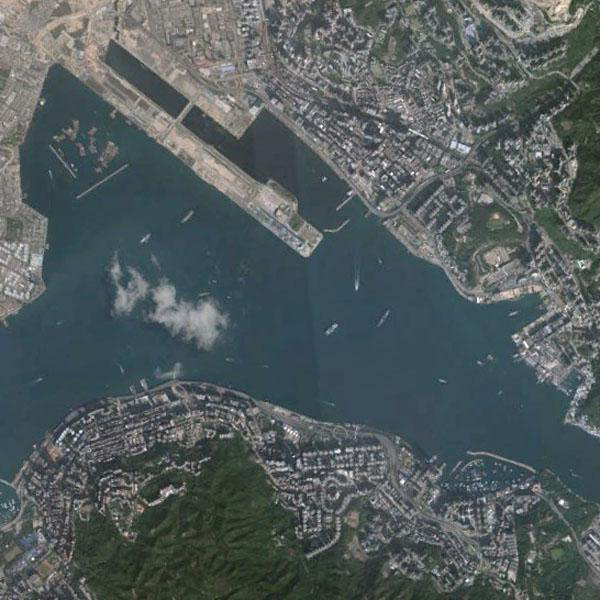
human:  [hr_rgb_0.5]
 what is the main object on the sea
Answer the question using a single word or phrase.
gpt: ship